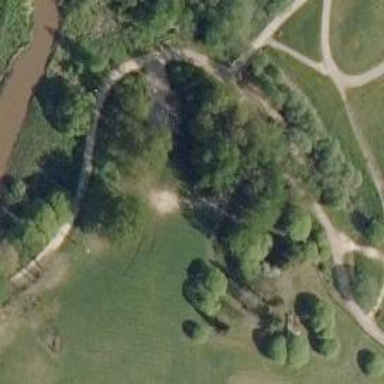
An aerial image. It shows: Disc golf hole.